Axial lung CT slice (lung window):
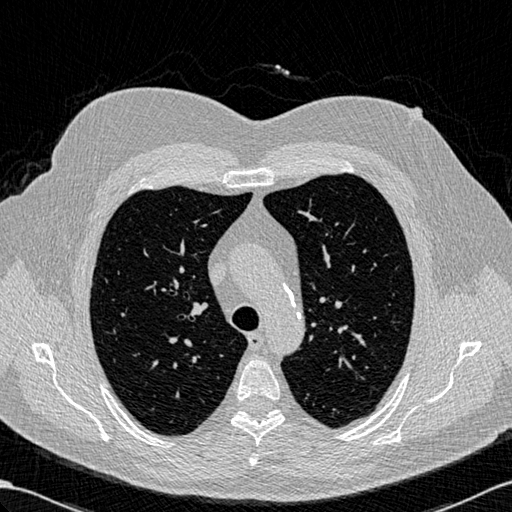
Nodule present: no